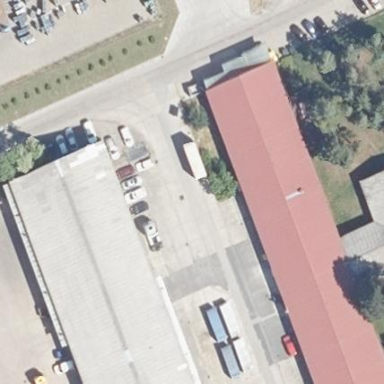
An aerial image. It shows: Commercial building.